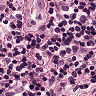
Metastatic tissue present: no